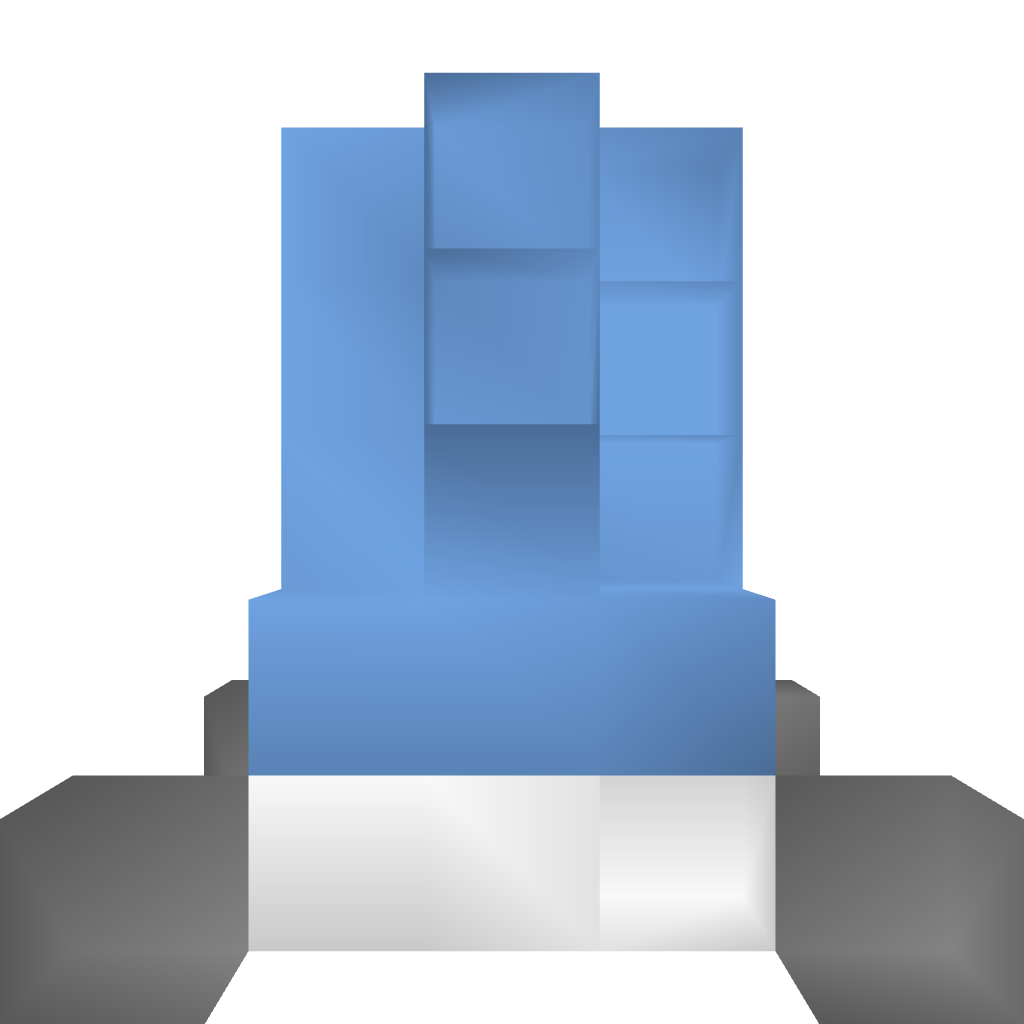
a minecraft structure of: Micro Fountain high quality